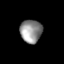
Tissue: lung
Cell type: Endothelial cells
Senescence score: 0.5669
Nuclear area (px): 493
Mean DAPI intensity: 143.619